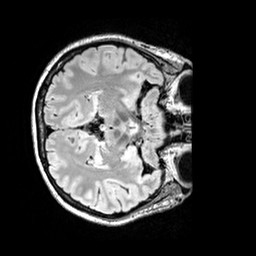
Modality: FLAIR
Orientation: axial
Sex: female
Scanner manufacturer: siemens
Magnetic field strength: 3 T
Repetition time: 5 s
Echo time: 0.395 s